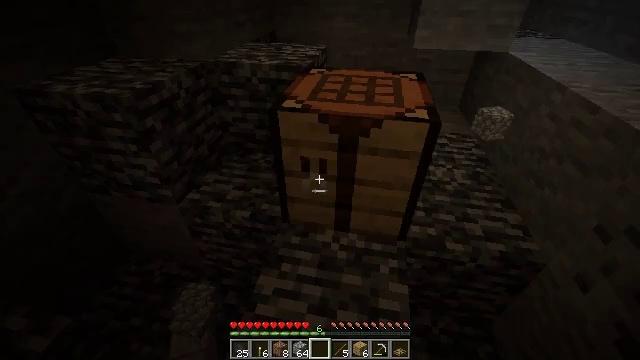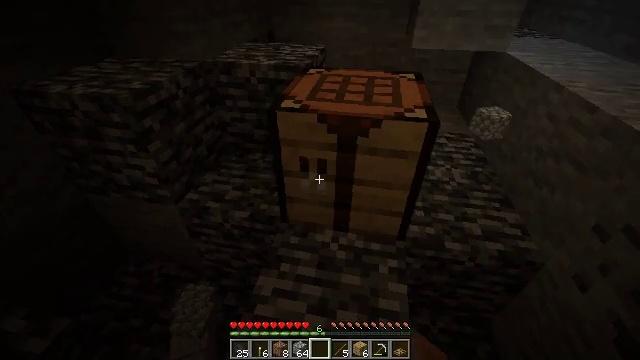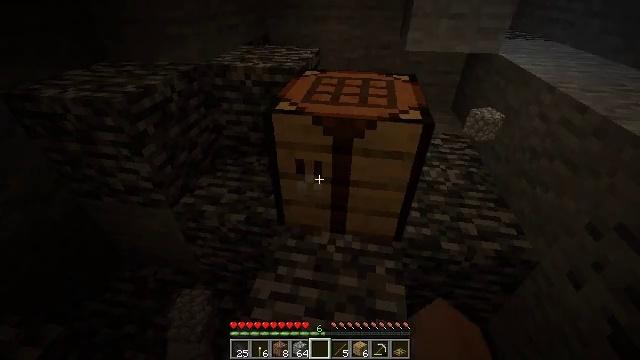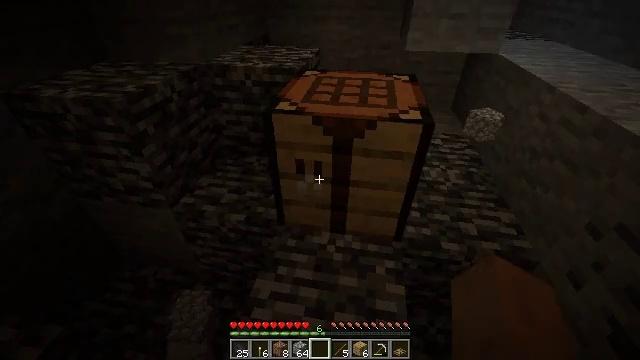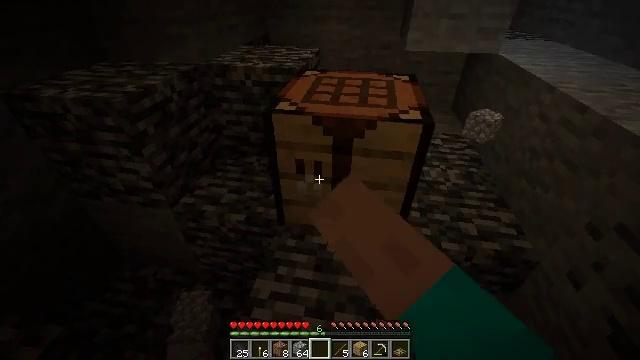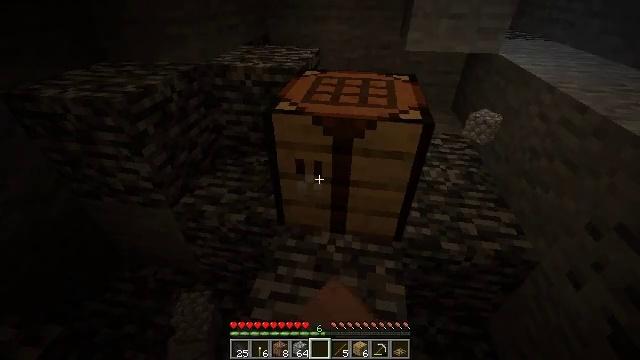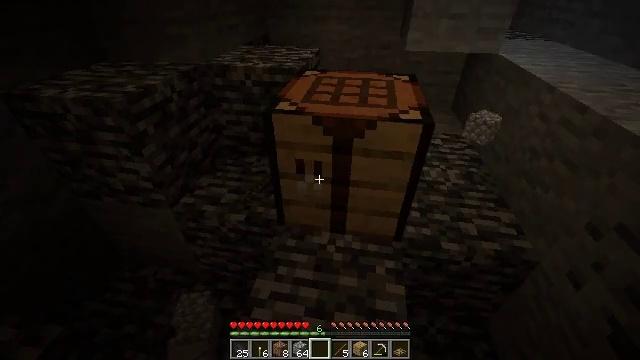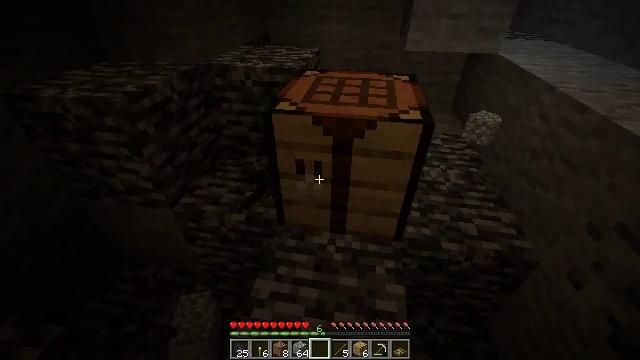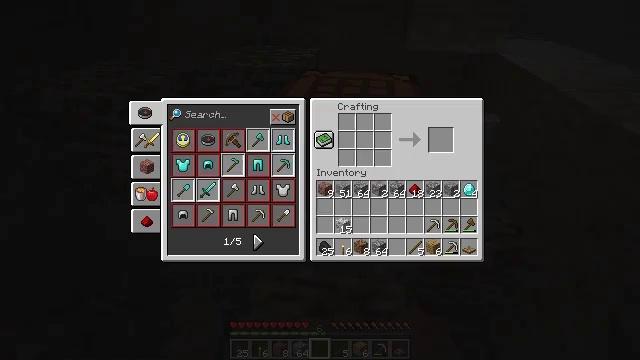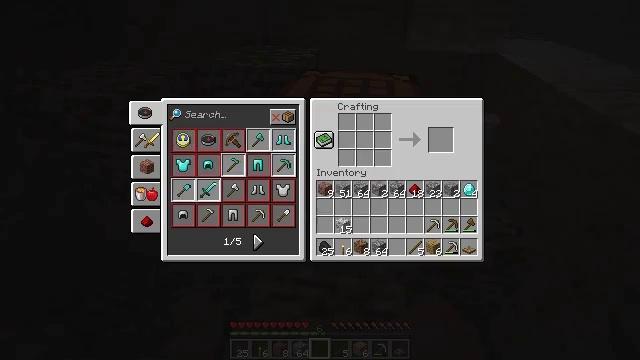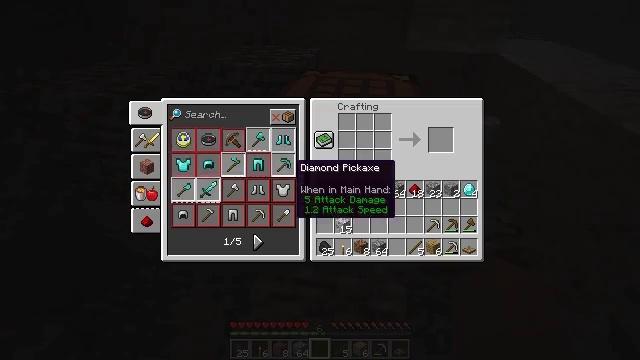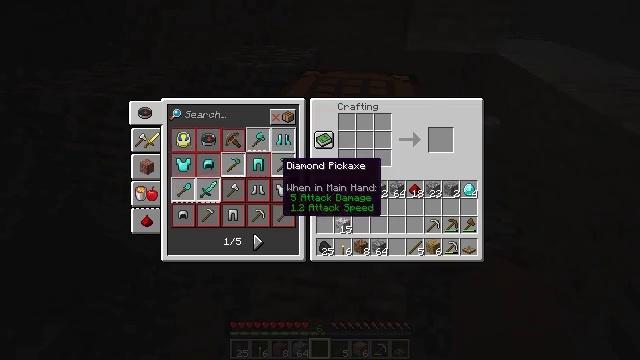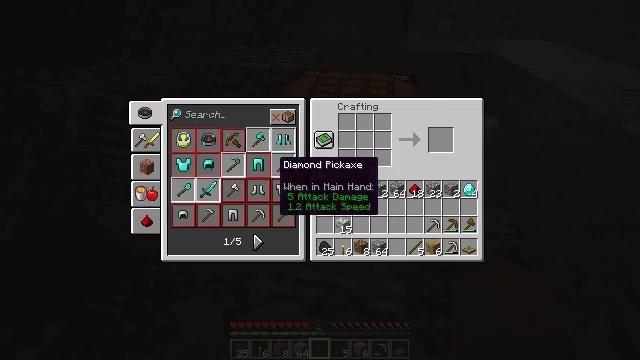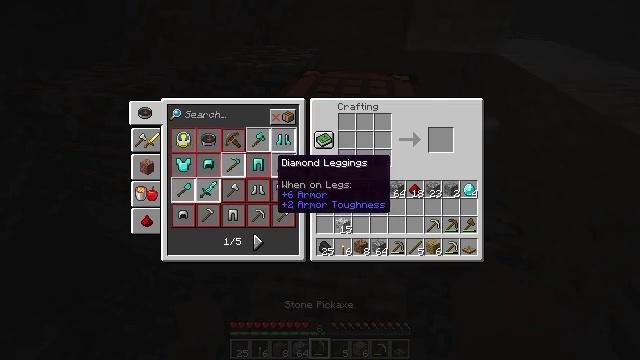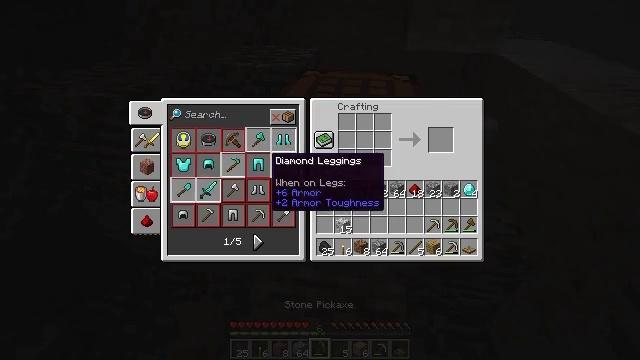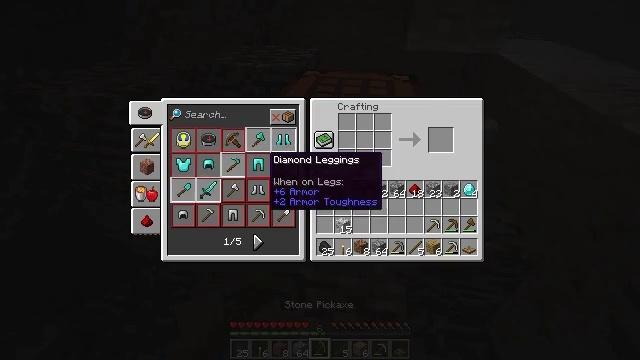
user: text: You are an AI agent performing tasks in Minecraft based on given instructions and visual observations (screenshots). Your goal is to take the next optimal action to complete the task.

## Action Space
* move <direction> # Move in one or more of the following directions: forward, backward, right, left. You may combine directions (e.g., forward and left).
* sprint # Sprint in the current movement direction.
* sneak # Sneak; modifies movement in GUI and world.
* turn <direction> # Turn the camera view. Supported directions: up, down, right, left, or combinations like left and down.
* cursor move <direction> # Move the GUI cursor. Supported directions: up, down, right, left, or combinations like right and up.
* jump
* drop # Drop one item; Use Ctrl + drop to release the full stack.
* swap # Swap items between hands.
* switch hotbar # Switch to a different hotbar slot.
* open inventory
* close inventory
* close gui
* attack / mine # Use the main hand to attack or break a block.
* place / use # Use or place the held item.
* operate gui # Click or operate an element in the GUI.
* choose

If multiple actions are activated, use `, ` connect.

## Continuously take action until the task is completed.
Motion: motion action
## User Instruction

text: Craft the diamond pickaxe by using diamonds and sticks in the crafting table.
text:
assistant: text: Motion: no_op
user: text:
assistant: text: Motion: turn right
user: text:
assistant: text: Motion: use / place
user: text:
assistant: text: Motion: use / place
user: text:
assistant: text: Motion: use / place
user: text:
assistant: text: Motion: no_op
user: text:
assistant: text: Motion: no_op
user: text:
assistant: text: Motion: open gui
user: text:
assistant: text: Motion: no_op
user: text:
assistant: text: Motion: cursor move left
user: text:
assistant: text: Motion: cursor move left
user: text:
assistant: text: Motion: no_op
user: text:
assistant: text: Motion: no_op
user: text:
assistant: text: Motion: no_op
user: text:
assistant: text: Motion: no_op
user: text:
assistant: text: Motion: no_op
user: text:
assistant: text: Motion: no_op
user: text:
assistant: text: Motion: no_op
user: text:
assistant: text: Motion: cursor move left
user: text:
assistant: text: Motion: cursor move left
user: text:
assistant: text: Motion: cursor move left
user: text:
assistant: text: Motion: cursor move down
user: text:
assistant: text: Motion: cursor move right and down
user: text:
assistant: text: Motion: no_op
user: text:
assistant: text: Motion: cursor move left
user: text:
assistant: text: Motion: cursor move left
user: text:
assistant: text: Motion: no_op
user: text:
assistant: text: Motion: no_op
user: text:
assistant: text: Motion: no_op
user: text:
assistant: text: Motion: no_op